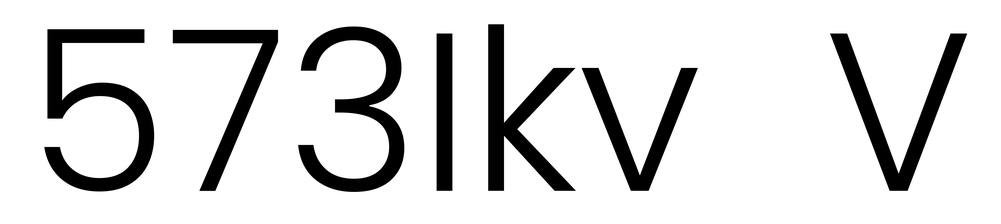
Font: Poppins-Light